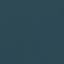
Label: SeaLake